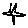
Label: star